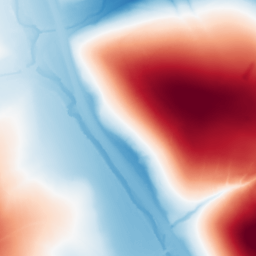
Category: trend_removal
Decomposition family: polynomial_high
Decomposition parameters: degree: 4
Upsampling method: sinc_blackman
Upsampling parameters: scale: 4
kernel_size: 16
Upsampling scale: 4